Chest X-ray:
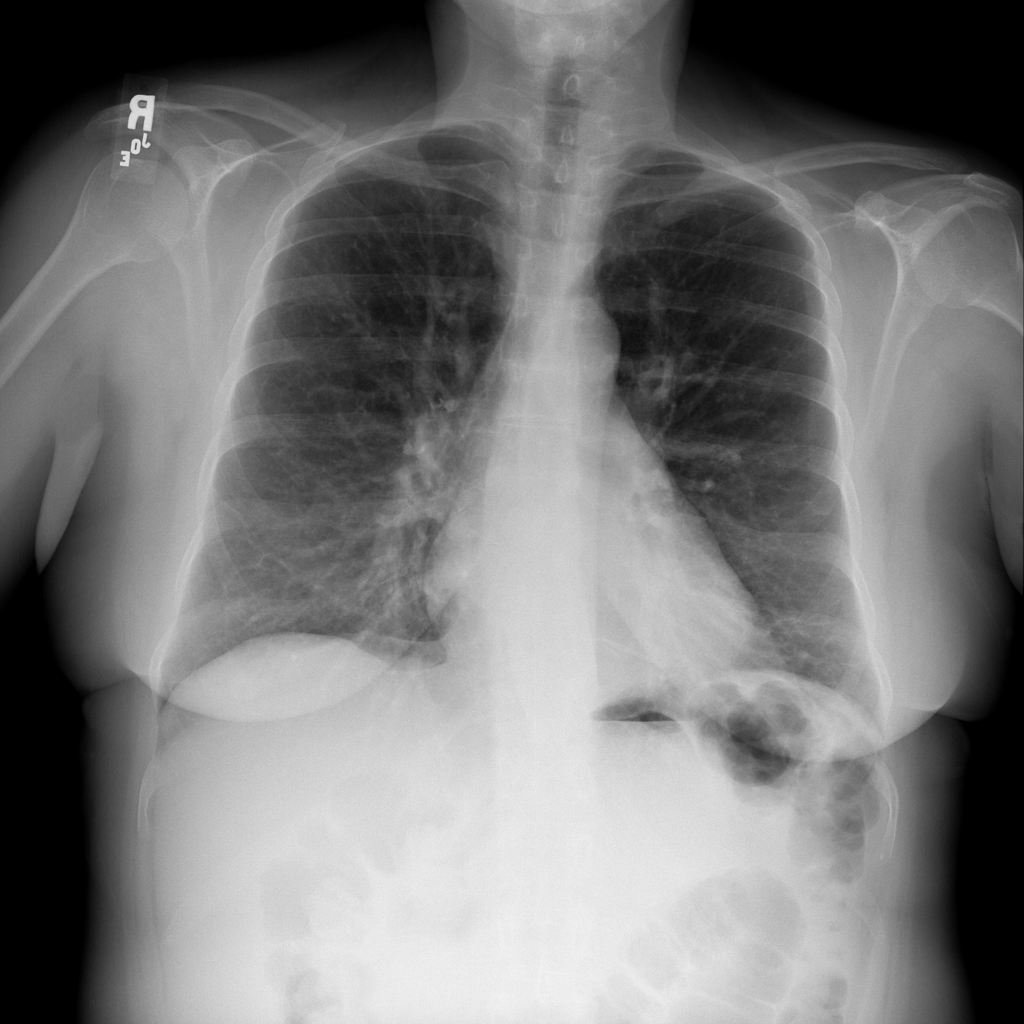
Findings: Calcification
No abnormal finding: no